Question: I'm generating CAPTCHAs for training data and I have a pretty good ImageMagick script going already.
However, one thing I really want is for individual letters of the word to be slightly rotated, see for example this reCAPTCHA:

Is there an easy (or hard) way to accomplish this effect?
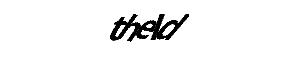
Answer: I think you need this:
'''
#!/bin/bash
word="theId"
for (( i=0 ; i<${#word} ; i++ )) ; do
rotation=$(((RANDOM%10)*4)) # Generate random rotation for each letter
convert -background none -virtual-pixel none -pointsize 72 label:"${word:i:1}" +distort SRT $rotation miff:-
done | convert -background none - +append result.png
'''

Basically I am creating and rotating one letter at a time and writing them to a 'MIFF' stream, one after the other, and at the end, I am using '+append' to join together everything I see on the input stream.
If you want to (TM) you can add '-trim +repage' just before 'miff:-'